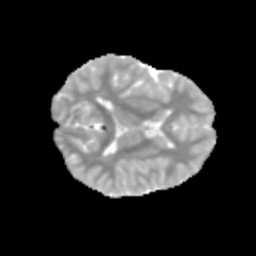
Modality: MD
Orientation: axial
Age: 11
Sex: male
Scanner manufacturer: siemens
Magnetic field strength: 3 T
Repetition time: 3.8 s
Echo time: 0.07 s